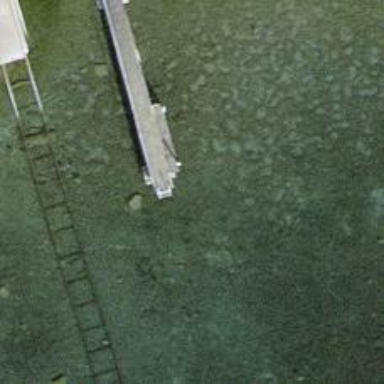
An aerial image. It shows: Man-made pier.